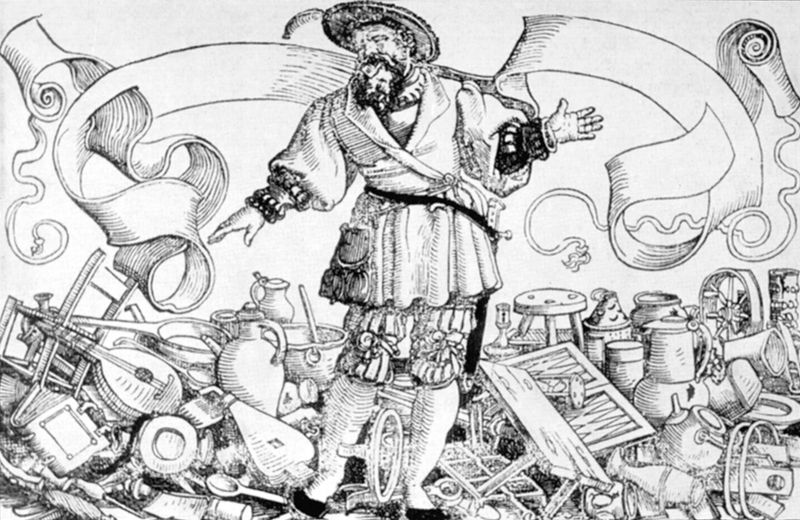
Titel: Der Niemand
Künstler: Georg Pencz
Schlagwörter: feder, mann, weiß, hut, schwarz, tisch, zeichnung, bart, band, schale, schüssel, herr, hände, gewand, mantel, händler, gitarre, instrumente, räder, krug, vase, beine, schuhe, schriftzug, hocker, schemel, löffel, pfeife, vasen, töpfe, spiel, buch, haufen, radierung, schwert, krüge, dolch, wams, reichtum, laute, schüsseln, gefäße, kannen, kniebund, objekte, gerümpel, waren, dinge, tand, musikinstrumente, geräte, sanduhr, blasebalg, hab und gut, trödler, temann